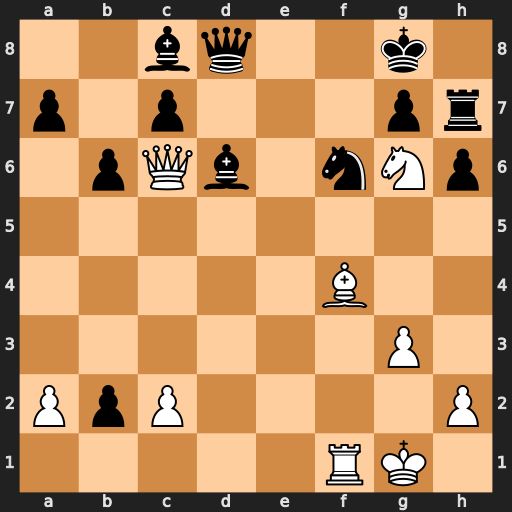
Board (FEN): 2bq2k1/p1p3pr/1pQb1nNp/8/5B2/6P1/PpP4P/5RK1
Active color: w
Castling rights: -
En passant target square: -
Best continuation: Qc4+ Nd5 Qxd5+ Be6 Qxe6#